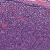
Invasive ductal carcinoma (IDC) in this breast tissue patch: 1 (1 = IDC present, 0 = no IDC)